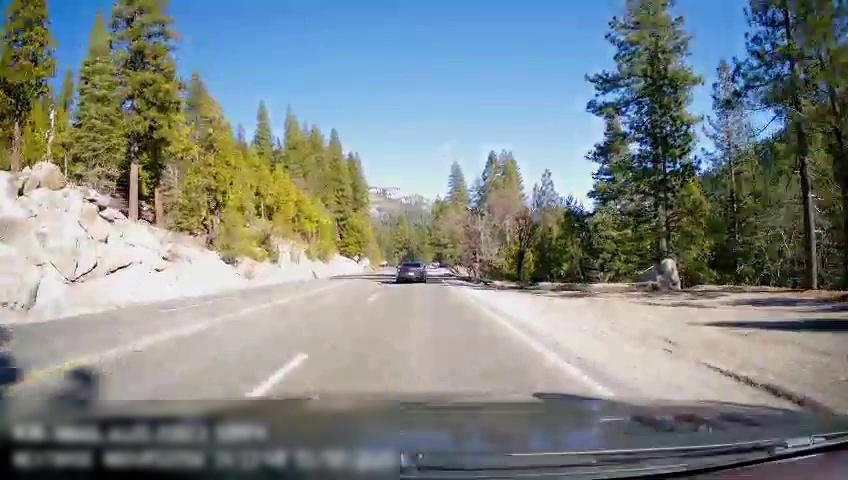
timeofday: Day
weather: Sunny
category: Drivable Space
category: Vehicles | Car
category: Lanes | Opposite Lane
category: Lanes | Current Lane
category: Lanes | Current Lane
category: Lanes | Opposite Lane
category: Lanes | Current Lane
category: Lanes | Opposite Lane